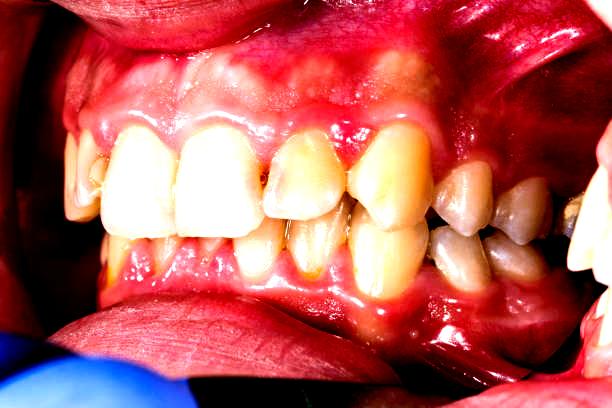
Condition: Gingivitis